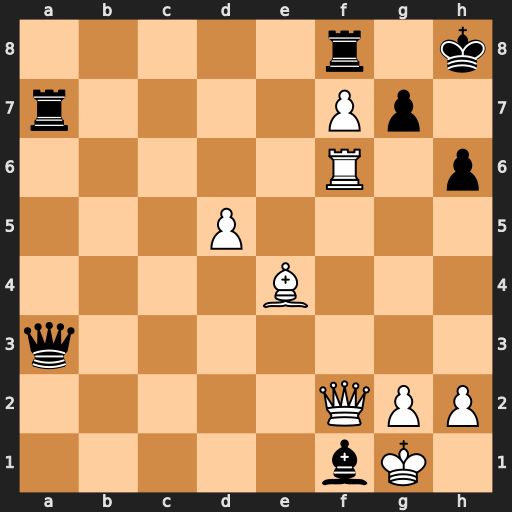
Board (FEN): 5r1k/r4Pp1/5R1p/3P4/4B3/q7/5QPP/5bK1
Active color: w
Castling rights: -
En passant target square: -
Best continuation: Rxh6+ gxh6 Qf6#